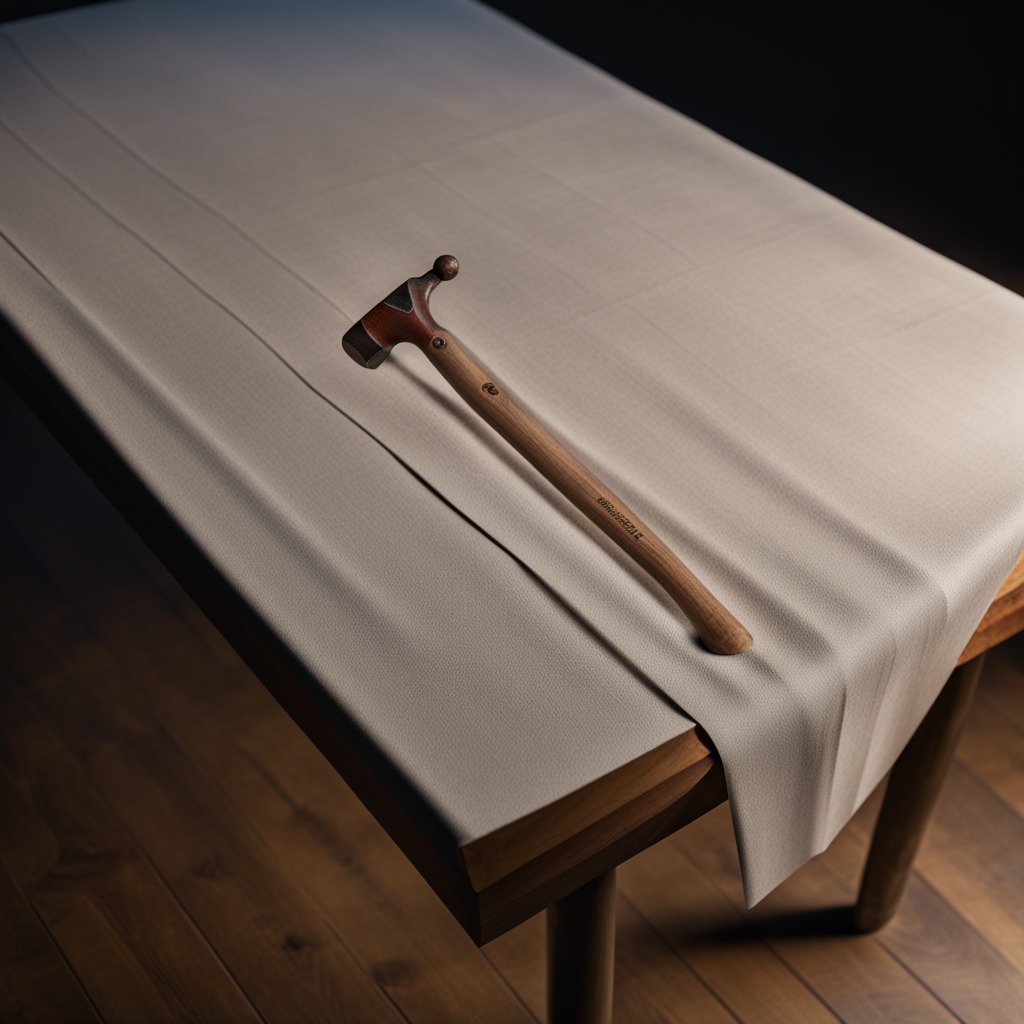
A hammer lies on the wooden table.